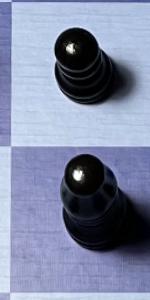
Label: Bishop_Black